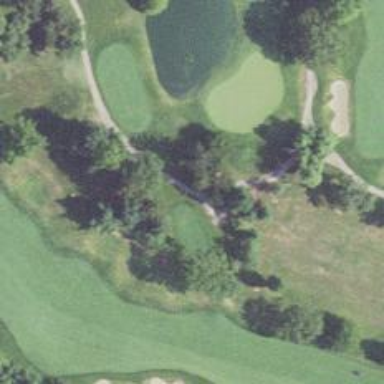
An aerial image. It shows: Path for both road and golf.